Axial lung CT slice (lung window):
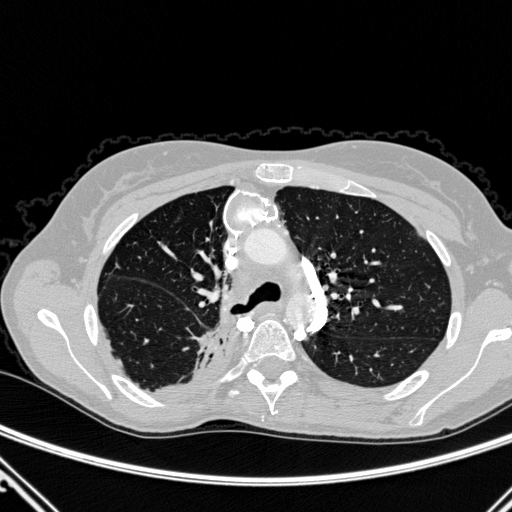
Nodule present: no